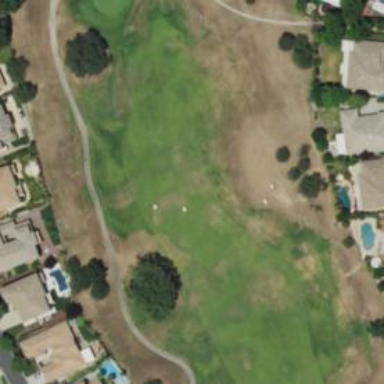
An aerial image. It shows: Golf hole.